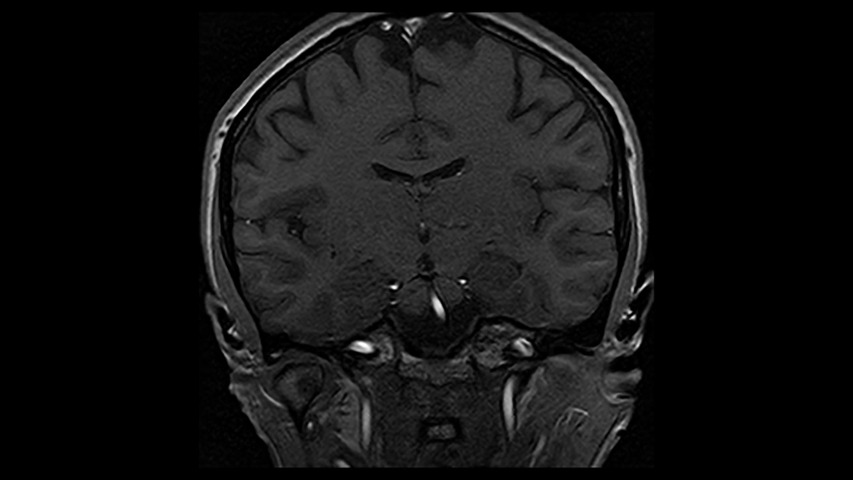
Label: notumor